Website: ulta-beauty
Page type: customer-info-address
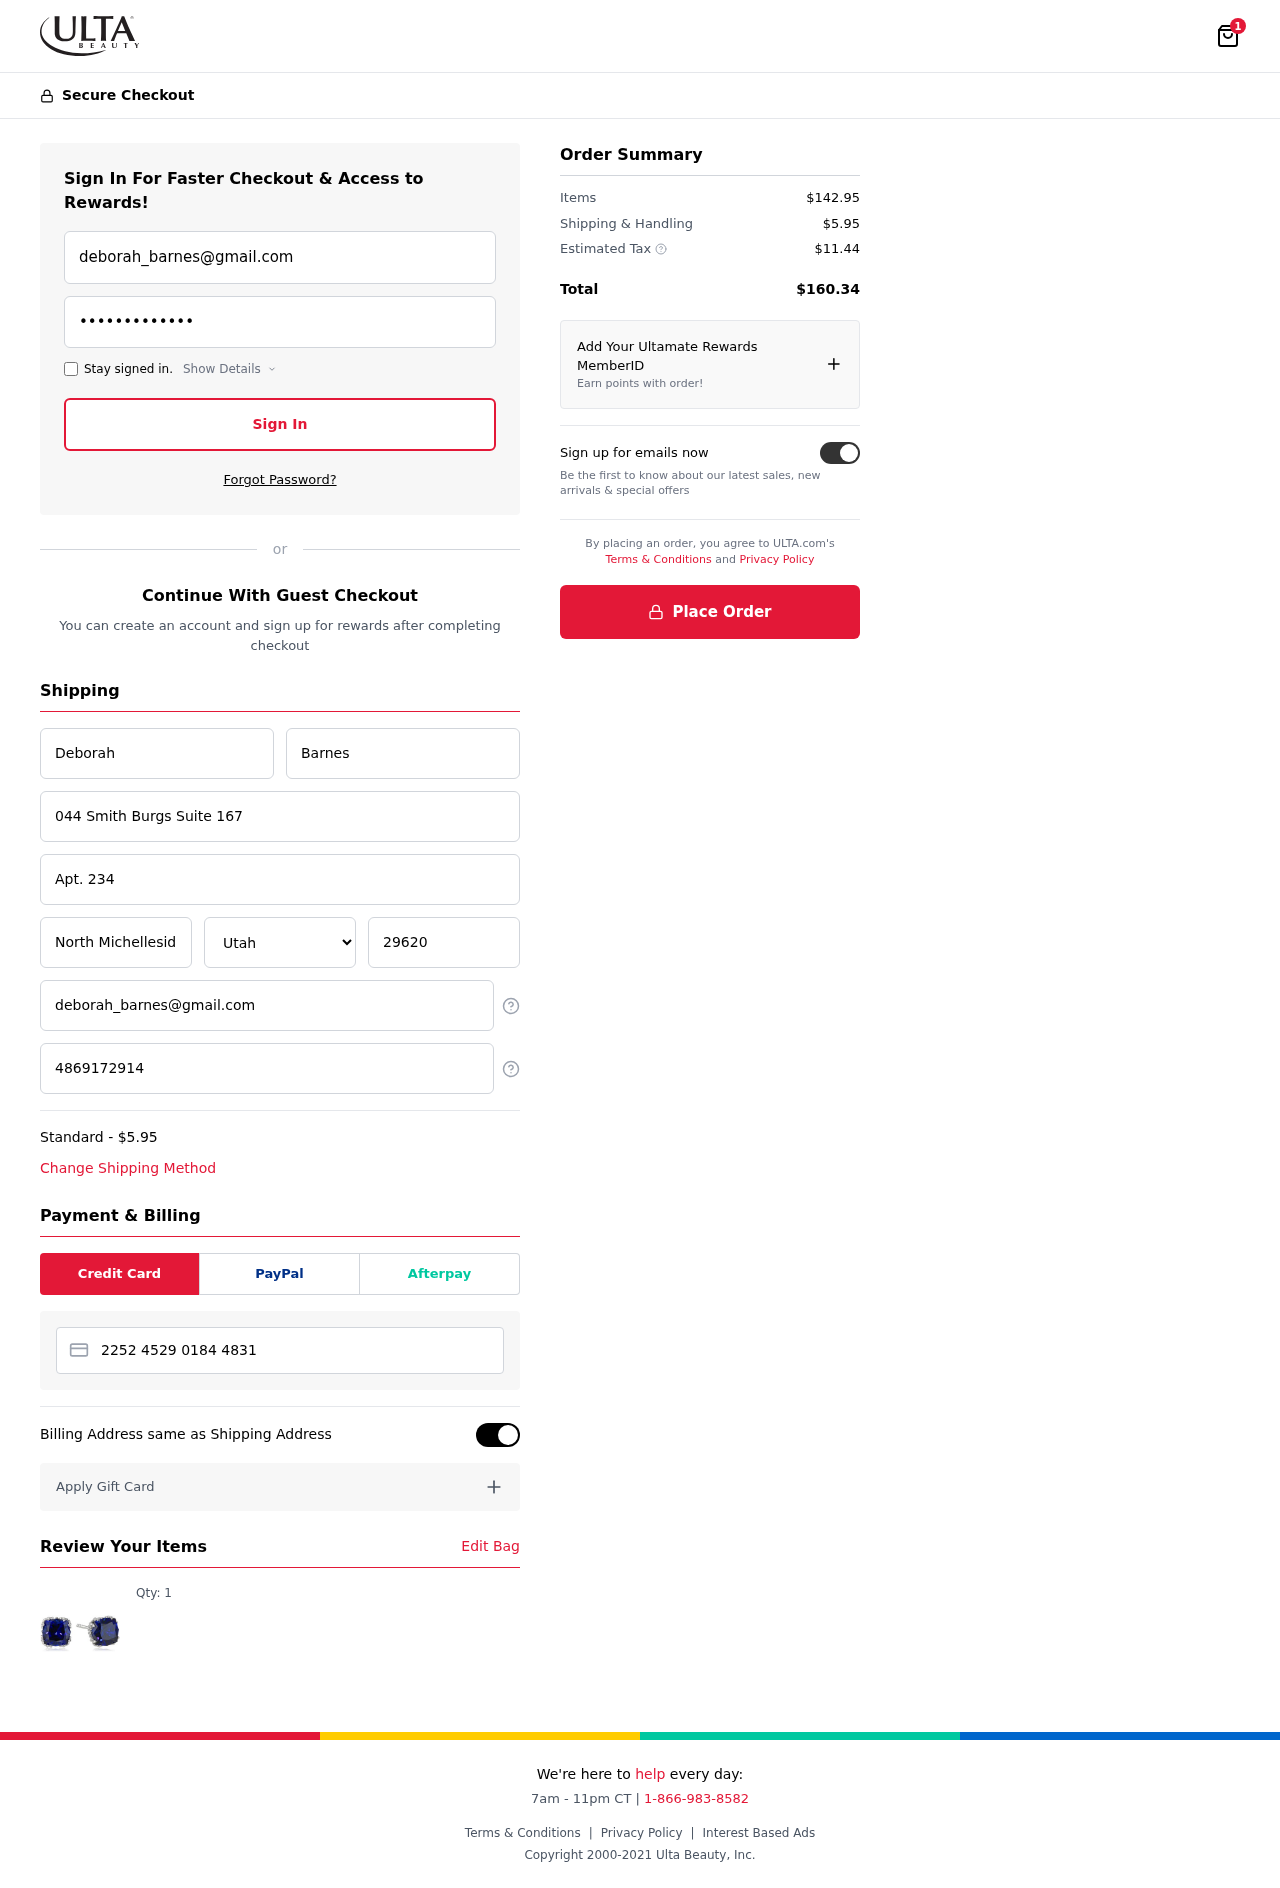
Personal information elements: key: PII_CARD_NUMBER
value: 2252 4529 0184 4831
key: PII_CITY
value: North Michelleside
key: PII_EMAIL
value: deborah_barnes@gmail.com
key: PII_FIRSTNAME
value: Deborah
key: PII_LASTNAME
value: Barnes
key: PII_PHONE
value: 4869172914
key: PII_POSTCODE
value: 29620
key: PII_STATE
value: Utah
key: PII_STREET
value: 044 Smith Burgs Suite 167
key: PII_STREET2
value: Apt. 234
Product elements: key: PRODUCT1_QUANTITY
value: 1
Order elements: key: ORDER_NUM_ITEMS
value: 1
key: ORDER_SHIPPING_COST
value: $5.95
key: ORDER_ITEMS_TOTAL
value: $142.95
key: ORDER_SHIPPING_COST2
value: $5.95
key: ORDER_TAX
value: $11.44
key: ORDER_TOTAL
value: $160.34